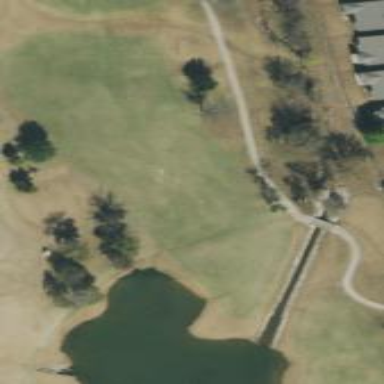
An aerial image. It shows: Scenic golf fairway.